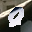
Label: 0